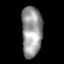
Tissue: lung
Cell type: Epithelial cells
Senescence score: 0.1871
Nuclear area (px): 1022
Mean DAPI intensity: 150.684